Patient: sex M, age 58
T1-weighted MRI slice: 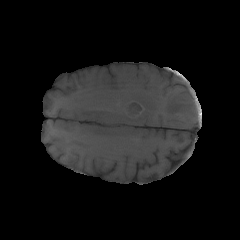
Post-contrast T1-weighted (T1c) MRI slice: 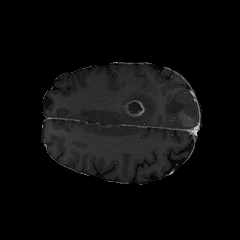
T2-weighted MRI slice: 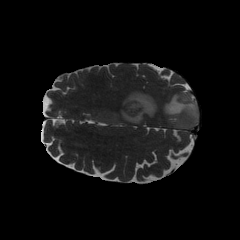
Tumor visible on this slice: yes
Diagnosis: Glioblastoma, IDH-wildtype
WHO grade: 4